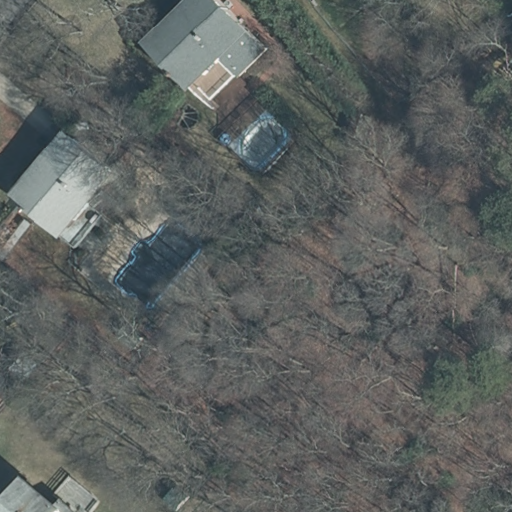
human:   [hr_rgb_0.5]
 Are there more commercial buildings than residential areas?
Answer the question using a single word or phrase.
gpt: no

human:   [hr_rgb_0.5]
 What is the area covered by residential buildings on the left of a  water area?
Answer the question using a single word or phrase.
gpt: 0m2

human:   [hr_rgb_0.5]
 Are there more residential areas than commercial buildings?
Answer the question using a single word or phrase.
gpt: yes

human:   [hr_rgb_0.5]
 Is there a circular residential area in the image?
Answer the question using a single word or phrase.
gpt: no

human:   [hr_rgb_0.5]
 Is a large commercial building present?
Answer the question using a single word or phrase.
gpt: no

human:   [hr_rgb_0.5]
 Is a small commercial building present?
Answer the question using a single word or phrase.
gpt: no

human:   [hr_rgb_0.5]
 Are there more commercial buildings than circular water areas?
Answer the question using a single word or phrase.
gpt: no

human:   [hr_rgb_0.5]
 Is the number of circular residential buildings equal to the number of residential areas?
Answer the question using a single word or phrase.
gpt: no

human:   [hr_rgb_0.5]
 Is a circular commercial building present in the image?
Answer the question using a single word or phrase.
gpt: no

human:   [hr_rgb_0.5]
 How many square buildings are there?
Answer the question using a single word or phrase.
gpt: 0

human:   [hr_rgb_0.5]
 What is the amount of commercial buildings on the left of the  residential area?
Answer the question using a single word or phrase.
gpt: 0

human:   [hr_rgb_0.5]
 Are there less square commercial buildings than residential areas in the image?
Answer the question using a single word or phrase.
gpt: yes

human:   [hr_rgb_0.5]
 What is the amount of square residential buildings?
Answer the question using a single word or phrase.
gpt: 0

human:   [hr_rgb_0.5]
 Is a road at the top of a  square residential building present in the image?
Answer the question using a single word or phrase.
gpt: no

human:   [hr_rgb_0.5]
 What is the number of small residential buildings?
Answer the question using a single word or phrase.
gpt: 3

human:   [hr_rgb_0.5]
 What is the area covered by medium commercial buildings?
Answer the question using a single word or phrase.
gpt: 0m2

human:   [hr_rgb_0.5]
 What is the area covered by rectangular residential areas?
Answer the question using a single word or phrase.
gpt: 10632m2

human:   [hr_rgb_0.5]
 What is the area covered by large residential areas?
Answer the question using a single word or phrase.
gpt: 10632m2

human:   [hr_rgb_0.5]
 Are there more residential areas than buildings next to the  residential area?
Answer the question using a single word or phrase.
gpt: no

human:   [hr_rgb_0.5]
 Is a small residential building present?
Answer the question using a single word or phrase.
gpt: yes

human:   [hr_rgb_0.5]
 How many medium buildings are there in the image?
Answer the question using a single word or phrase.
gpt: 1

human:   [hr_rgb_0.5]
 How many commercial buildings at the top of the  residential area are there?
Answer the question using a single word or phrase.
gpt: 0

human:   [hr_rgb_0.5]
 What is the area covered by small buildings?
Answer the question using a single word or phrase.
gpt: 15m2

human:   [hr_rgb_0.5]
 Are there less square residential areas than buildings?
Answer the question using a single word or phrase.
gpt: yes

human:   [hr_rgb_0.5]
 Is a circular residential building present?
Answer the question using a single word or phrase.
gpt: no

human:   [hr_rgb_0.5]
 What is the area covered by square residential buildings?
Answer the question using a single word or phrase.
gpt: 0m2

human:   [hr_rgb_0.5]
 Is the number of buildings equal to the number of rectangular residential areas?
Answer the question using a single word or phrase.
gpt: no

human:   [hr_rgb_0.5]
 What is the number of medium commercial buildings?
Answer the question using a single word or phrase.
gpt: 0

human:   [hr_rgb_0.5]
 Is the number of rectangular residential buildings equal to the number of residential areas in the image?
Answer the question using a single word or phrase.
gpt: no

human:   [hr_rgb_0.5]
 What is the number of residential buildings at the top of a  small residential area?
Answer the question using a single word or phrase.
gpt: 0

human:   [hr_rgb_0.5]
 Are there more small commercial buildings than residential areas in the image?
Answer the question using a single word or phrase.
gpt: no

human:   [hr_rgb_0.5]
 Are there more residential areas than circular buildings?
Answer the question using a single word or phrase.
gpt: yes

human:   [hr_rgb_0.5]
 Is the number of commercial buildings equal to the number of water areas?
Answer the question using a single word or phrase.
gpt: yes

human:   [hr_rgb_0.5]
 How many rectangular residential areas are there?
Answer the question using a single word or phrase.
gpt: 1

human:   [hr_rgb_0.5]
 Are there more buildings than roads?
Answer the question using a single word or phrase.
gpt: yes

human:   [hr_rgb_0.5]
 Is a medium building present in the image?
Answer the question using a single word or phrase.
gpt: yes